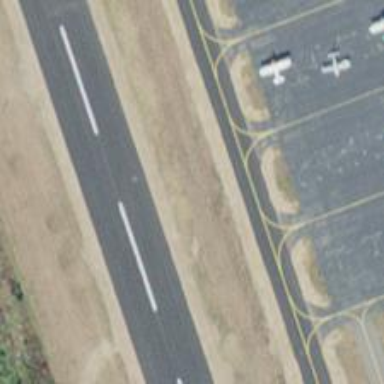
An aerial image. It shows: View of taxiway at the airport.